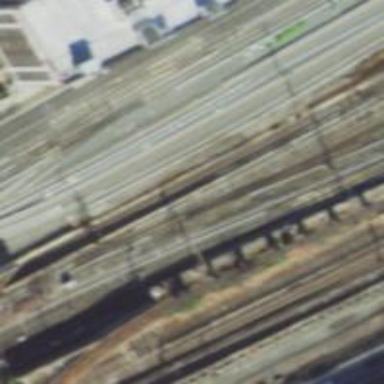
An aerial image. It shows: Electrified rail for trains.